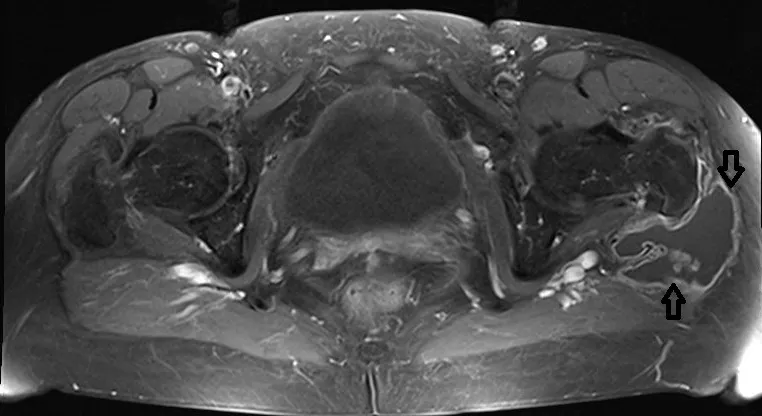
T-1 weighted fat-suppressed transversal plane with contrast medium exhibiting the enlargd bursa filled with fluid and soft-tissue protruded into the bursa trochanterica and surrounded by contrast medium (marked by the arrows).
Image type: radiology (mri)